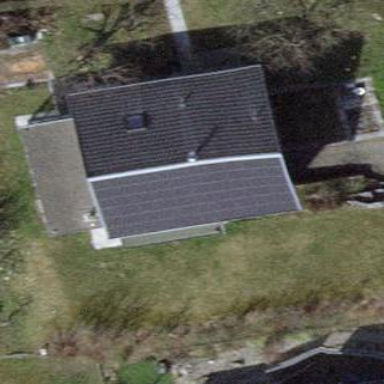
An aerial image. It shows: Detached building with gabled roof.